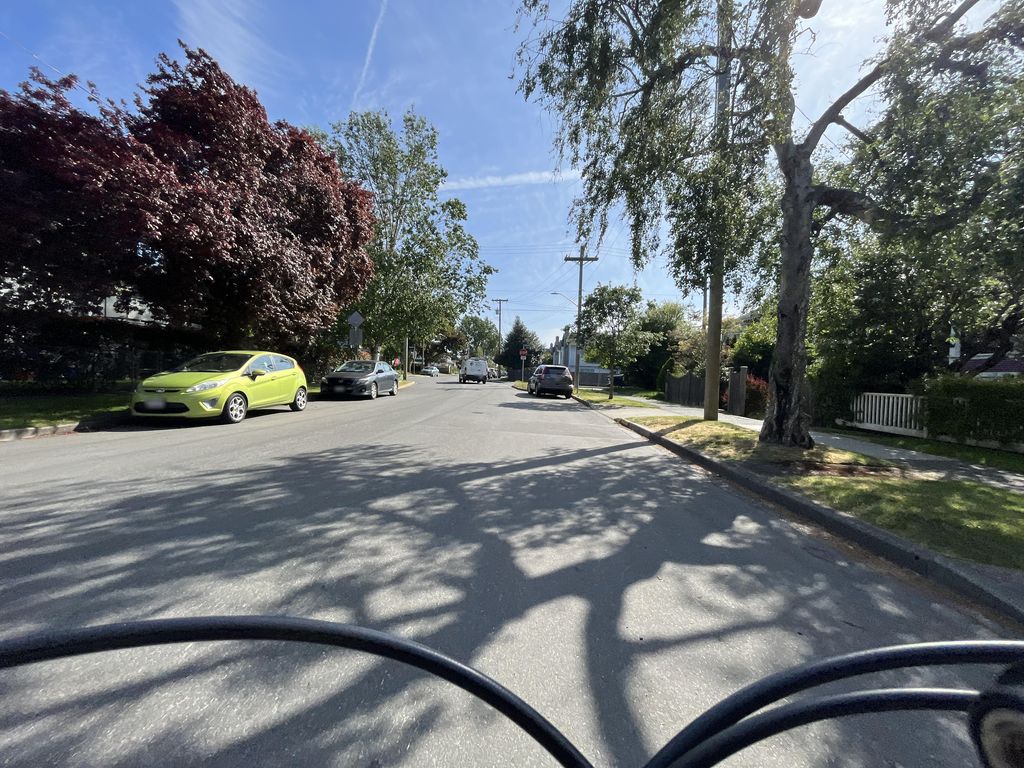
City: victoria